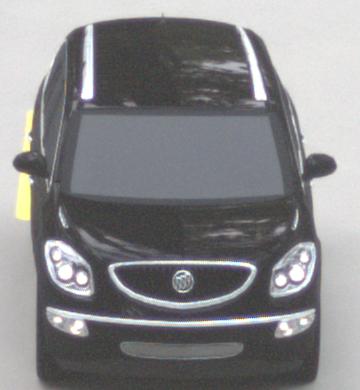
Make: Buick
Model: Enclave
Detailed model: GMT967
Model produced from: 2007
Model produced until: 2017
Doors: 5
Color: black
Road condition: dry road
Daytime: sunrise or sunset
Contrast: medium contrast